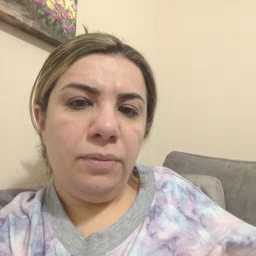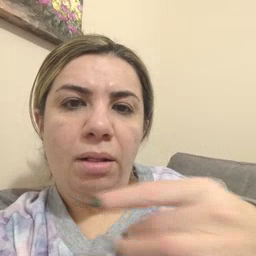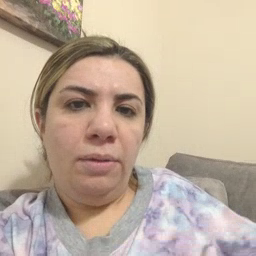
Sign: like